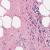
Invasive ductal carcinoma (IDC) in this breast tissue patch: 0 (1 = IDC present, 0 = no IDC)